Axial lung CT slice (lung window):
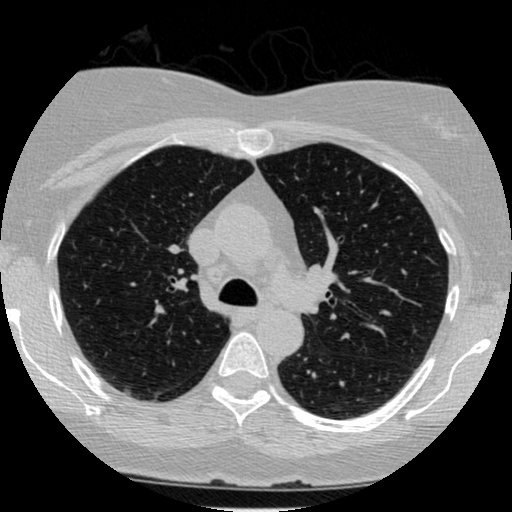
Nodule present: no